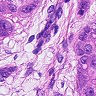
Metastatic tissue present: yes